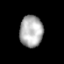
Tissue: prostate
Cell type: T cells
Senescence score: 0.2886
Nuclear area (px): 716
Mean DAPI intensity: 174.578